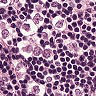
Metastatic tissue present: yes